Question: I have a hidden control which contains a textbox control and I want to set the text property of the textbox but i get an NullReferenceException. However if I show the control, set the value and then hide it then i get no exception.
'''
miStatus1.Show();
miStatus1.ioItem1.popIoItem(caseState);
miStatus1.Hide();
'''
However this feels like a really unclean and not very elegant way to do it. And i'm seeing some flickering because i have to do this to 4 controls with up to 8 textboxes on each.
Is there any way to set the text propery of the textboxes while the control is hidden? Or is it perhaps a better idea to populate my textboxes when showing the control? And will this slow down my application as it needs to populate everytime the control is shown?
'''
public void popIoItem(object obj){
if (ioType == 1)
{
tb.Text = (string)obj;
}
}
'''
I'm trying to create the menu to the right and on each pressing of the categories the menus slide up/down and i hide/show the proper user control with the textboxes and other io-elements.

When one of the boxes to the left is click'ed the following method is run:
'''
public void openMenu(int caseNum)
{
caseDB.casesDataTable chosenCase;
chosenCase = _casesAdapter.GetDataByID(caseNum);
string caseName = "";
int caseOwner = -1;
DateTime caseDate = DateTime.Today;
string caseDesc = "";
int caseState = -1;
foreach (caseDB.casesRow casesRow in chosenCase)
{
if (!casesRow.IscaseNameNull())
caseName = casesRow.caseName;
if (!casesRow.IscaseCreatedByNull())
caseOwner = casesRow.caseCreatedBy;
if (!casesRow.IscaseCreatedNull())
caseDate = casesRow.caseCreated;
if (!casesRow.IscaseDescNull())
caseDesc = casesRow.caseDesc;
if (!casesRow.IscaseStateNull())
caseState = casesRow.caseState;
}
int caseJobs = (int)_jobsAdapter.JobCount(caseNum);
string caseStateStr = Enum.GetName(typeof(caseState), caseState);
caseInfoMenu1.popMenu(caseName, caseOwner, caseDate, caseDesc,caseJobs,caseStateStr);
}
'''
The caseInfoMenu is the right menu. It consists of some drawing and mouse logic that draws the menu and handles hit-detection. Besides this it contains 4 user controls, one for each of the vertical tabs.
'''
public void popMenu(string caseName, int caseOwner ,DateTime caseDate, string caseDesc, int caseJobs, string caseState)
{
marked = 0;
miGeneral1.Show();
miEconomy1.Hide();
miStatus1.Hide();
miHistory1.Hide();
miGeneral1.ioItem1.popIoItem(caseName);
miGeneral1.ioItem2.popIoItem(caseOwner.ToString());
miGeneral1.ioItem3.popIoItem(caseDate.ToShortDateString());
miGeneral1.ioItem4.popIoItem(caseJobs.ToString());
miGeneral1.ioItem5.popIoItem(caseDesc.ToString());
//miStatus1.ioItem1.popIoItem(caseState);
//This is commented out because it makes the application crash. However if I show miStatus1, set the value and hide it, it does not crash.
this.Invalidate();
}
'''
Inside each of these user controls I have io-items user controls which essentially draws a blue box and puts a control in front of if ie. the textbox.
'''
public partial class ioItem : UserControl
{
public int ioType { get; set; }
public int ioPadding { get; set; }
RichTextBox tb;
public ioItem()
{
InitializeComponent();
}
public void popIoItem(object obj){
if (ioType == 1)
{
tb.Text = (string)obj;
}
}
private void ioItem_Load(object sender, EventArgs e)
{
switch (ioType)
{
case 1:
tb = new RichTextBox();
tb.Location = new System.Drawing.Point(ioPadding, ioPadding);
tb.Name = "textbox";
tb.Size = new Size(this.Size.Width - (ioPadding * 2), this.Size.Height - (ioPadding * 2));
tb.BorderStyle = BorderStyle.None;
tb.Visible = true;
tb.BackColor = Color.FromArgb(255, 184, 198, 208);
tb.Font = new Font("Microsoft Sans Serif", 7);
this.Controls.Add(tb);
break;
case 2:
historyCtrl hiCtrl = new historyCtrl();
hiCtrl.Location = new Point(0,0);
hiCtrl.Size = new Size(this.Width, this.Height);
hiCtrl.Name = "history";
hiCtrl.Visible = true;
hiCtrl.BackColor = Color.FromArgb(255, 184, 198, 208);
this.Controls.Add(hiCtrl);
break;
default:
goto case 1;
}
}
}
'''
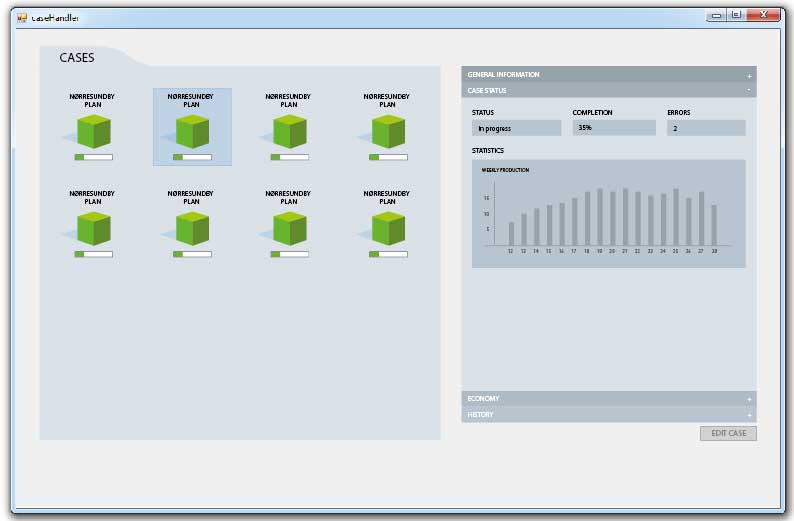
Answer: So i figured out what was wrong. The problem was something else than what I initially expected. The reason why it didn't work was because I created my textbox controls in the Load_event. When I tried to set the value of the text property of the textbox controls they hadn't been created yet. The reason why I had created the user controls containing the textboxes this way was in order to make it easy to drag them into the screen in the Designer. I found this discussion <URL>, which showed me another way of doing it and now it works.